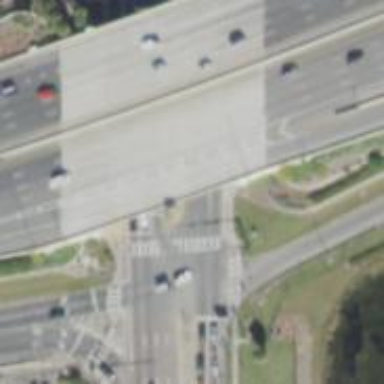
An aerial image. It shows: Marked road crossing.